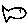
Label: fish